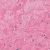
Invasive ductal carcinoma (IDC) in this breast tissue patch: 0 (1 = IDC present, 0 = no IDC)